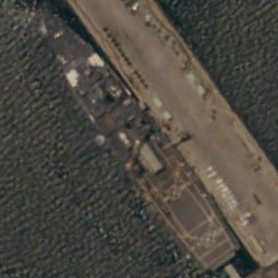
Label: combat